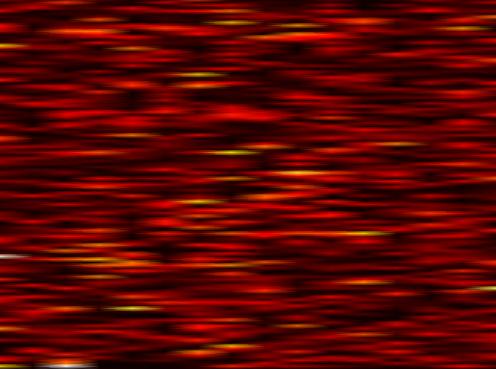
Label: UFMC